Question: There are some blocks in the picture. You are required to piece them together into a rectangle. Please return the perimeter of the rectangle.
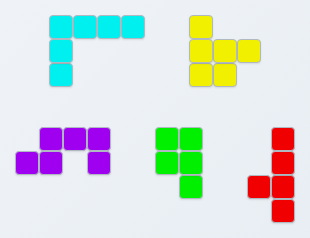
Answer: 22